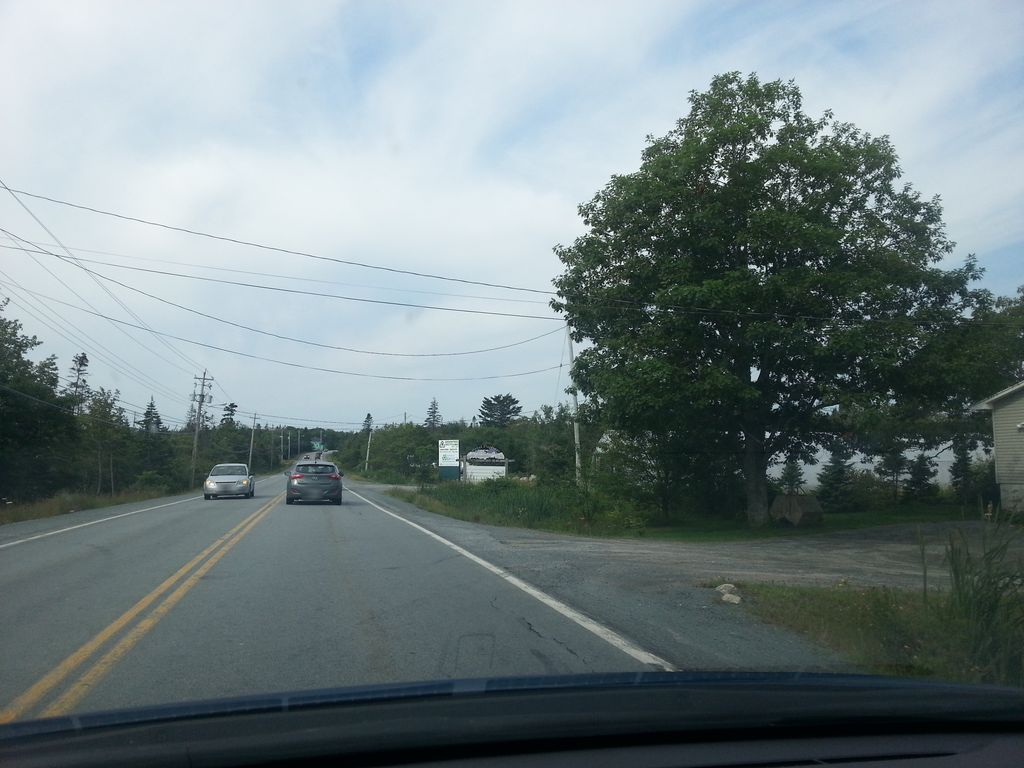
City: halifax